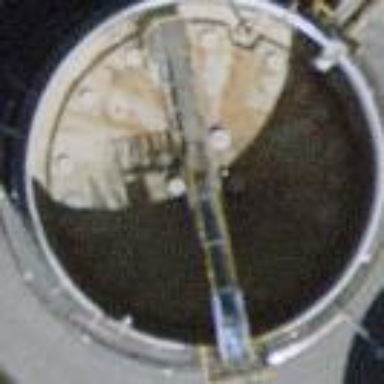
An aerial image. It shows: Storage tank which is man-made.